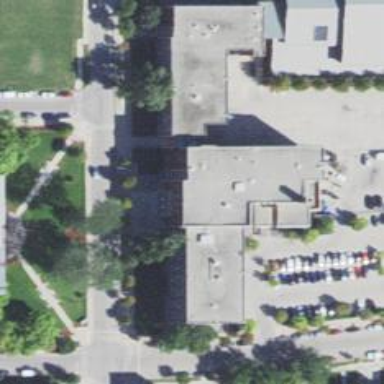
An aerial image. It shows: School building.